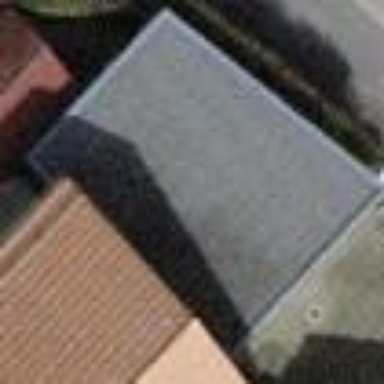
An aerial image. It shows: View of roof of building.